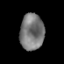
Tissue: prostate
Cell type: T cells
Senescence score: 0.3571
Nuclear area (px): 852
Mean DAPI intensity: 120.853